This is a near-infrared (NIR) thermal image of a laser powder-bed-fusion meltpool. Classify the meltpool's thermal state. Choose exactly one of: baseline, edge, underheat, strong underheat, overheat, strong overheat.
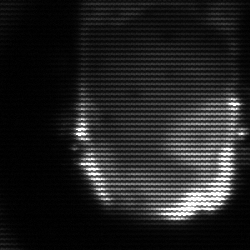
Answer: baseline